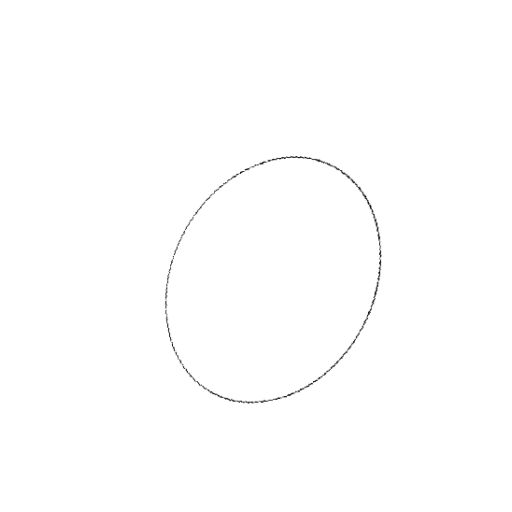
Crossing number: 0